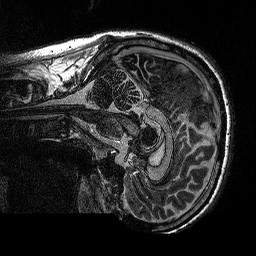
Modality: MP2RAGE
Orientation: sagittal
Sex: male
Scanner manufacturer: siemens
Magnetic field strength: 3 T
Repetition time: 5 s
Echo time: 0.00292 s